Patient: sex M, age 85
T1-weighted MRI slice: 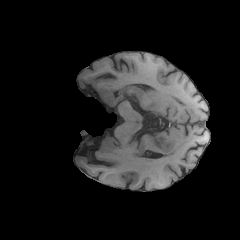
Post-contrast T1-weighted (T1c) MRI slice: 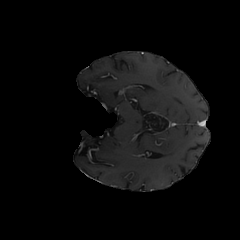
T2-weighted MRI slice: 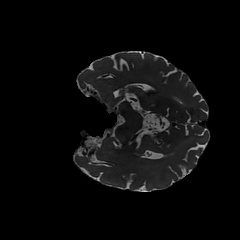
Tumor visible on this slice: no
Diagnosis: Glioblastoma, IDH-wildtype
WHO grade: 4